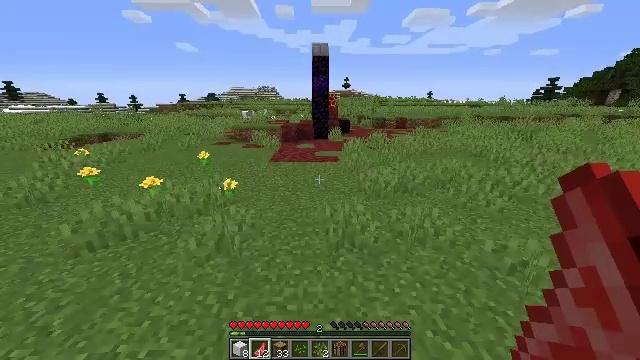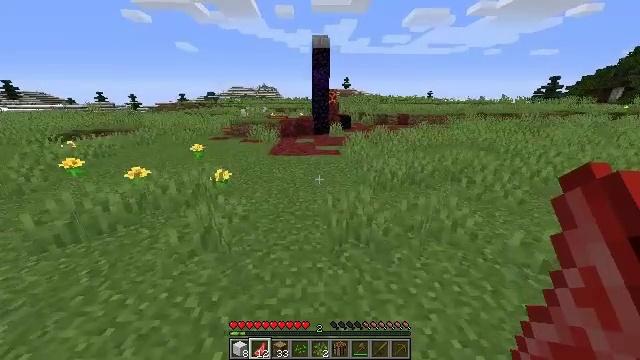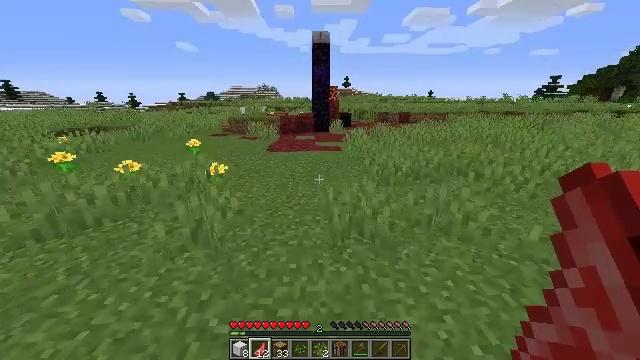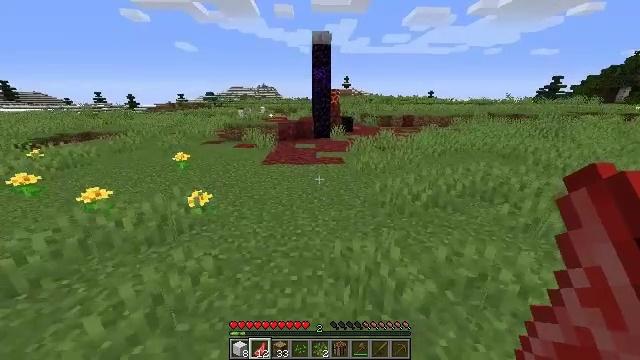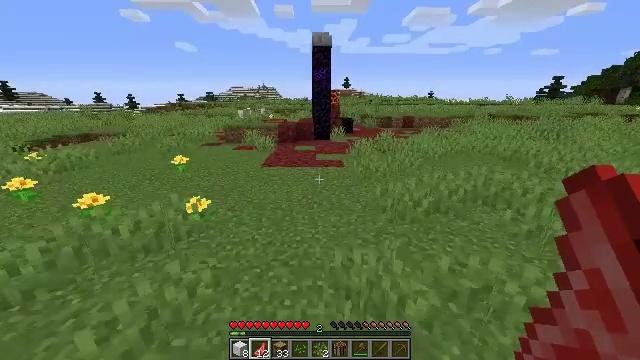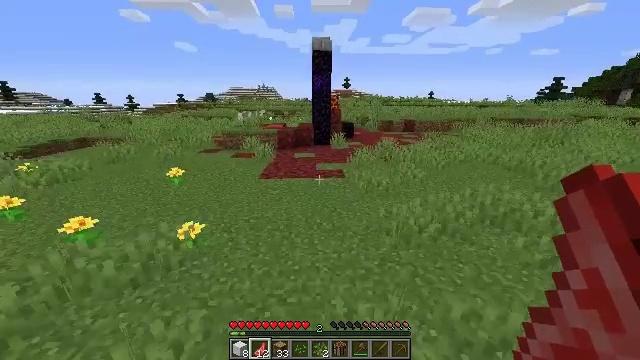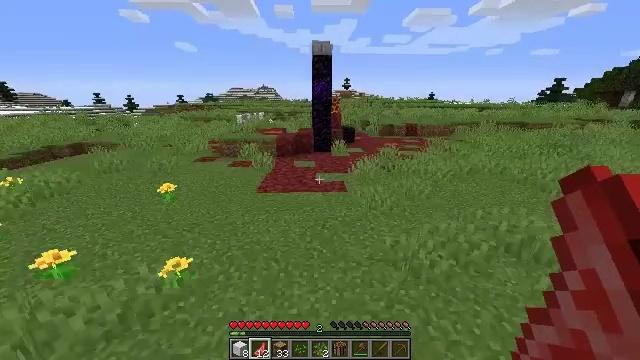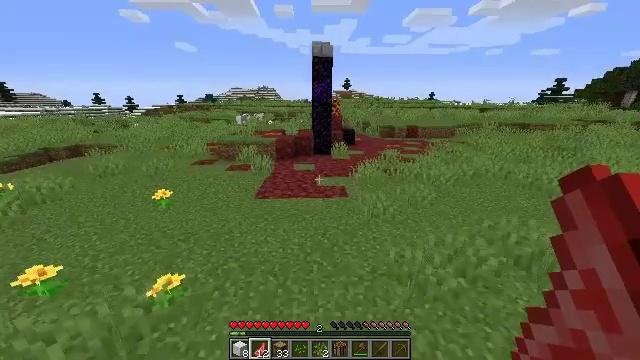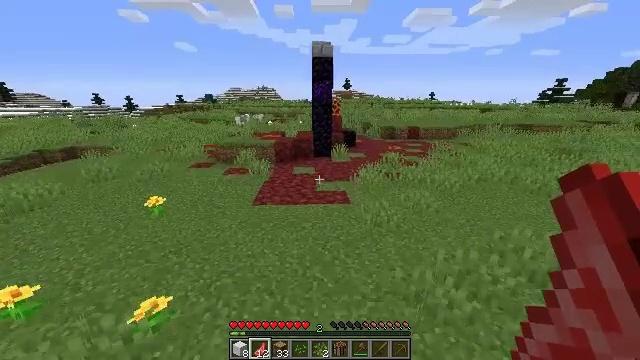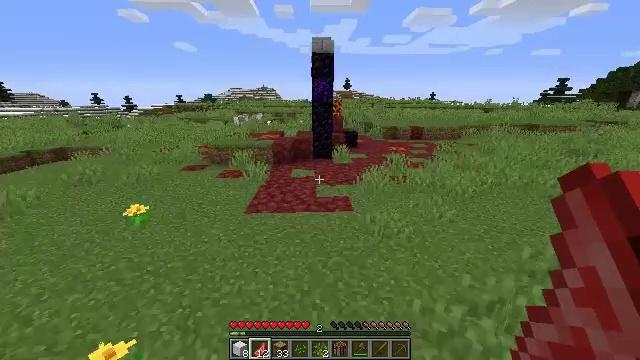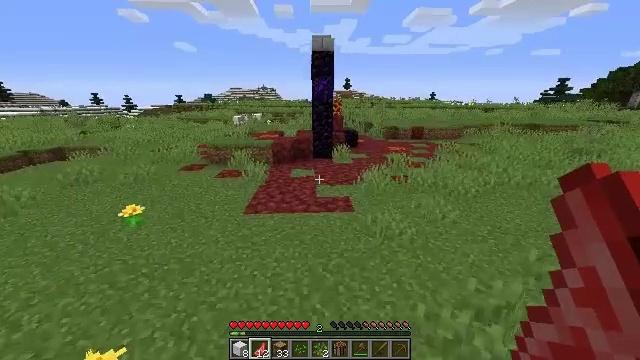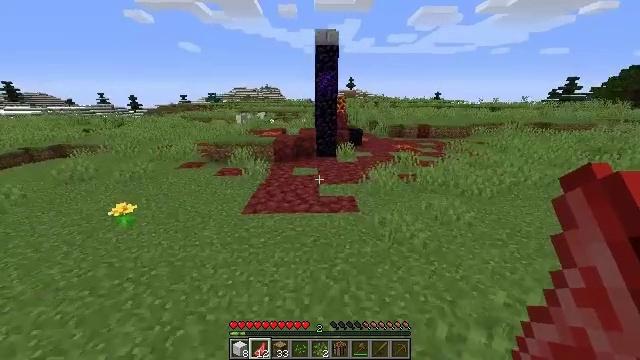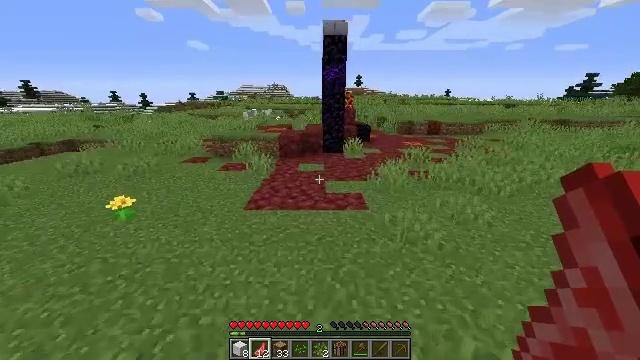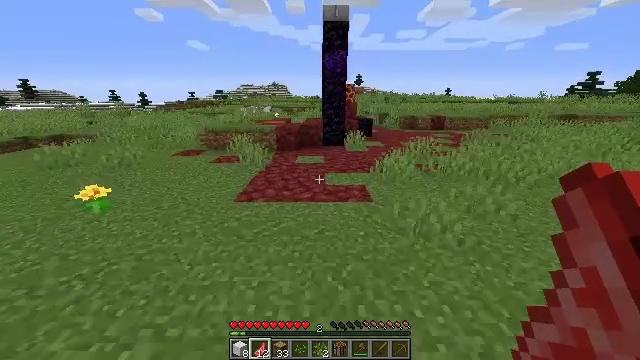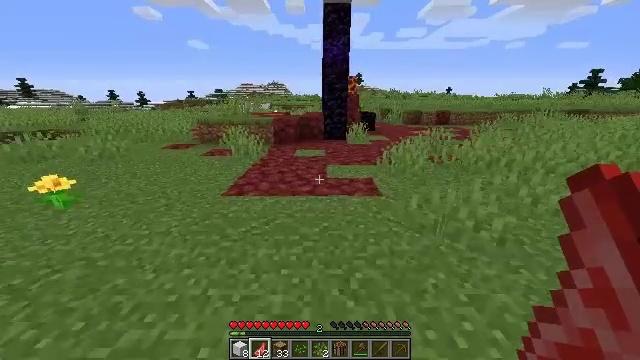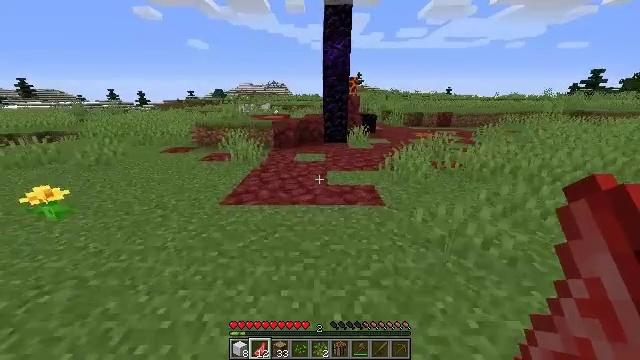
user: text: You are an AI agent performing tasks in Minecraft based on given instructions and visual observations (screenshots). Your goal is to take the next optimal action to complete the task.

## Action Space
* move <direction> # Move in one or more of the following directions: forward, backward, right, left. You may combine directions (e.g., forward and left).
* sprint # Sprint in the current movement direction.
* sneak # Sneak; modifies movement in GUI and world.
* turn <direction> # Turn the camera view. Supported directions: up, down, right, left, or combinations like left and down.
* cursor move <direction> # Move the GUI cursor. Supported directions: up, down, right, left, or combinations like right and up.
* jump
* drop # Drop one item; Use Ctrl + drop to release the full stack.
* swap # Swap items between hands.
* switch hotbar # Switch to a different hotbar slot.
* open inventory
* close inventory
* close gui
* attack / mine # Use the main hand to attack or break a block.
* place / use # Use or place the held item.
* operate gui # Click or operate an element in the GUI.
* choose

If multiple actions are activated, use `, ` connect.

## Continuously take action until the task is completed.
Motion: motion action
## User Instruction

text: Break the brewing stand to collect it.
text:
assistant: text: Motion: move forward, jump
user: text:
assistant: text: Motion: move forward, jump
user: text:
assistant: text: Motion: move forward, jump
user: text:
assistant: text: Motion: move forward, jump
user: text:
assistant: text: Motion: move forward, jump
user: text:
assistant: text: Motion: move forward, jump
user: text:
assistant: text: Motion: move forward, jump
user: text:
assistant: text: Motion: move forward, jump
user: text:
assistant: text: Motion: move forward, jump
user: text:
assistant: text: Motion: move forward, jump
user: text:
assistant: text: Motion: move forward, jump
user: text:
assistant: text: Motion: move forward, turn left, jump
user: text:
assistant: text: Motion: move forward, jump
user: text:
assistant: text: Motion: move forward and move left, jump
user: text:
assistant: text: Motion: move forward and move left, jump
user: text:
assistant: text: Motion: move forward and move left, jump
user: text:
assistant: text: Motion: move forward and move left, jump
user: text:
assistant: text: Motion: move forward and move left, jump
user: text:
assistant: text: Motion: move forward, jump
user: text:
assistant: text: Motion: move forward, jump
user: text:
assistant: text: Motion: move forward, jump
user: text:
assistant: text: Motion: move forward
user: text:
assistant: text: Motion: move forward
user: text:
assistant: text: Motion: move forward
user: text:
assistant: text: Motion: move forward
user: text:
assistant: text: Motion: move forward
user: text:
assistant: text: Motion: move forward
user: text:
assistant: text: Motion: move forward
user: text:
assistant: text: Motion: move forward
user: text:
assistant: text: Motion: move forward